Question: I am having issues with DOM elements being left in memory after being deleted. I have set-up an example shown below. Note I am using the backbone layout manager plugin to manage my views (as well as jQuery).
I have done a heap snapshot in Chrome before and after deleting one of the items in the list and compared the two:

As you can see the LI element is still in memory.
Backbone Layout Manager does call view.unbind() and view.stopListening() when a view is removed.
Below is the example code.
ListOfViewsToDelete.js
'''
var TestModel = Backbone.Model.extend({
});
var TestCollection = Backbone.Collection.extend({
model: TestModel,
});
var ViewToDelete = Backbone.View.extend({
template: "ViewToDelete",
tagName: "li",
events: {
"click .delete-button": "deleteItem"
},
deleteItem: function() {
this.$el.trigger('remove-item', [this.model.id]);
}
});
var ListOfViewsToDelete = Backbone.View.extend({
template: "ListOfViewsToDelete",
initialize: function() {
this.collection = new TestCollection();
for (var i = 0; i < 5; i++) {
this.collection.add(new TestModel({id: i}));
}
this.listenTo(this.collection, 'all', this.render);
},
events: {
"remove-item": "removeItemFromCollection"
},
beforeRender: function() {
this.collection.each(function(testModel) {
this.insertView("ul", new ViewToDelete({
model: testModel
}));
}, this);
},
removeItemFromCollection: function(event, model) {
this.collection.remove(model);
}
});
'''
router.js
'''
app.useLayout("MainLayout").setViews({
"#main": new ListOfViewsToDelete()
}).render();
'''
ListOfViewsToDelete.html
'''
<ul>
</ul>
'''
ViewToDelete.html
'''
View to delete
<button class="delete-button">x</button>
'''
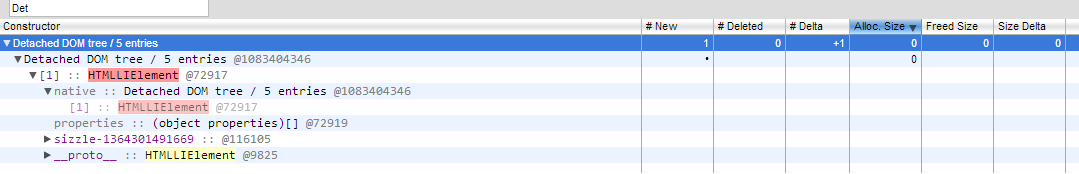
Answer: There are several problems with your code:
- You use 'this.$el' as model to trigger the 'remove-item' event. You should use your model instead.- The view should wait for events from the model to know when to remove itself.
Here's the code I come up with. If it doesn't work, post your code somewhere so I can run it myself.
The <URL>' will remove 'this.$el' and stop listening to the model:
: Thank you for posting your code online. Here's what I think is happening (I'm also documenting for future viewers).
If you take a snapshot, filter on Detached DOM Tree, you see:

The important part is the retaining tree: references that prevent the LI from being deleted. The only significant thing is 'sizzle-1364380997635'. It doesn't come from your code, it actually comes from jQuery, more specifically from its Sizzle engine. The key comes from here:
<URL>
If you look further in the code, you see that there's a cache:
<URL>
So, in a nutshell, you code does not leak, but jQuery has an internal cache that prevents it from being removed anyway. This cache can only contain a few dozen elements, so it won't retain elements forever.